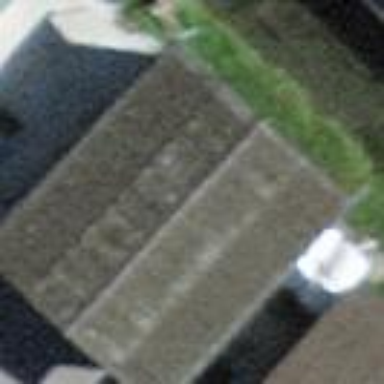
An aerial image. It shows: Shed.